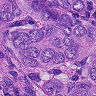
Metastatic tissue present: yes